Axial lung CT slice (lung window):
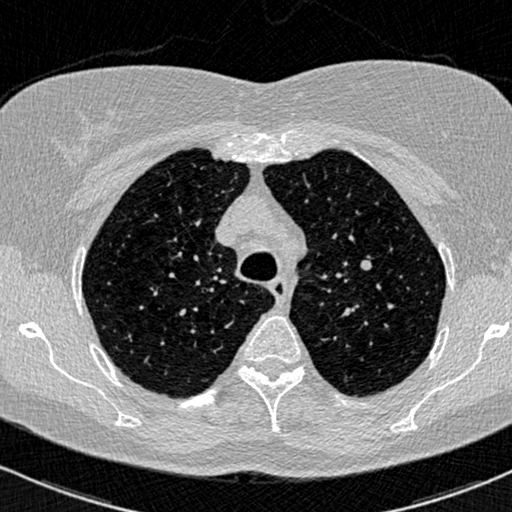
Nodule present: yes
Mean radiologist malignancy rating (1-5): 2.75